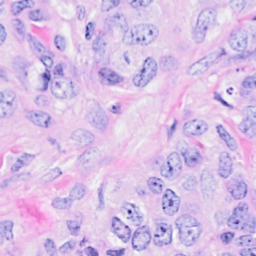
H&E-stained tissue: Breast